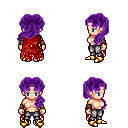
a pixel art fantasy rpg character, female body template, human, light skin, red tattered cape, metal pants, purple princess hairstyle, cloth bracers, gold boots, four views (front, back, left, right), 2x2 character sprite sheet, small pixel art, hard edges, no anti-aliasing